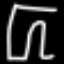
Label: pants